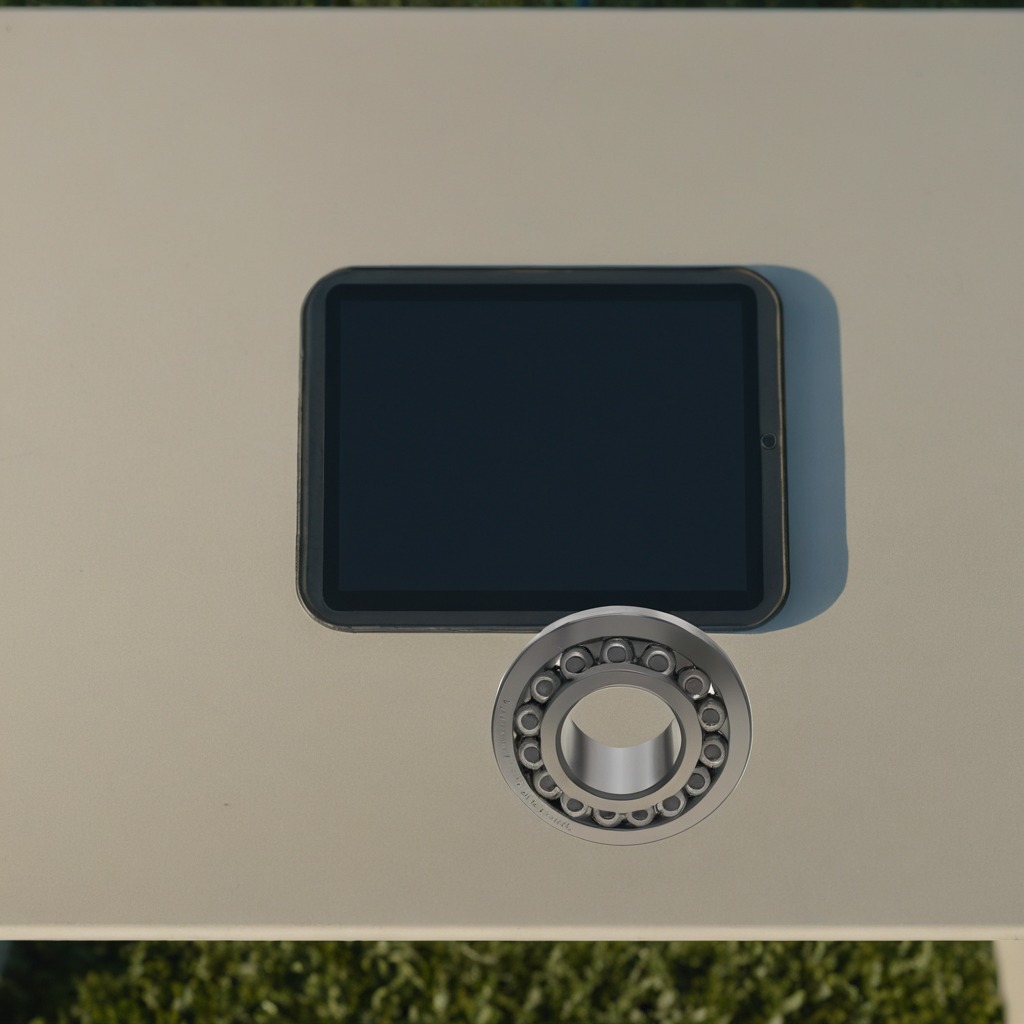
A metal ball bearing is lying on a clean utility table in a temporary outdoor tool station afternoon light present textured surface